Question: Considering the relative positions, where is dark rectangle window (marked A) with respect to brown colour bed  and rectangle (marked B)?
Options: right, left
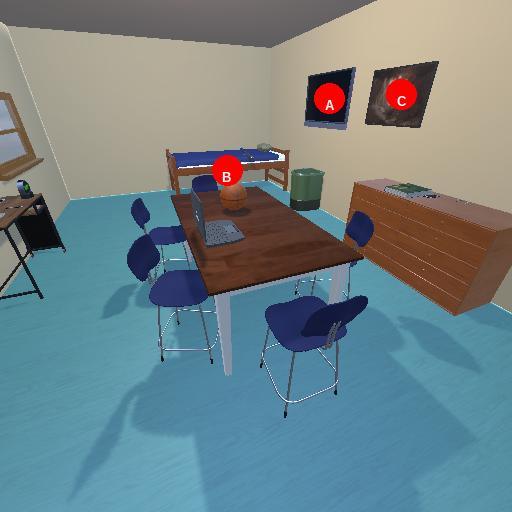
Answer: right